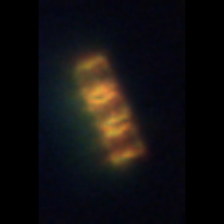
Taxon: Chaetoceros
Group: Diatoms